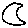
Label: moon